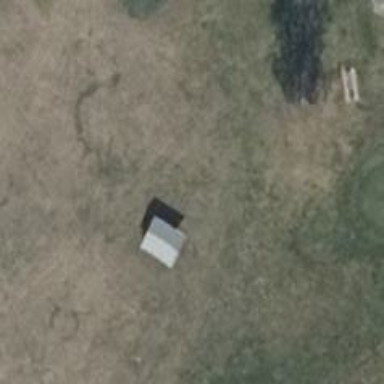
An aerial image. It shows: Weather shelter amenity designed to provide protection from the elements.